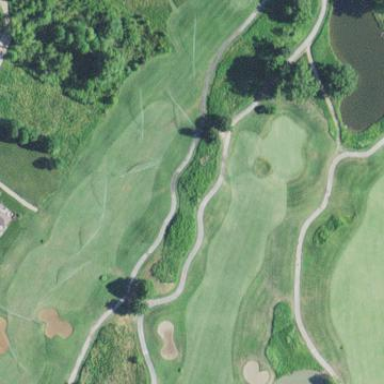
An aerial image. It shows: Rough grassy area used for golf.